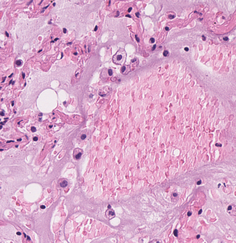
Tumor epithelial tissue: no
Tumor-associated stroma tissue: no
Normal tissue: yes